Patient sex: M
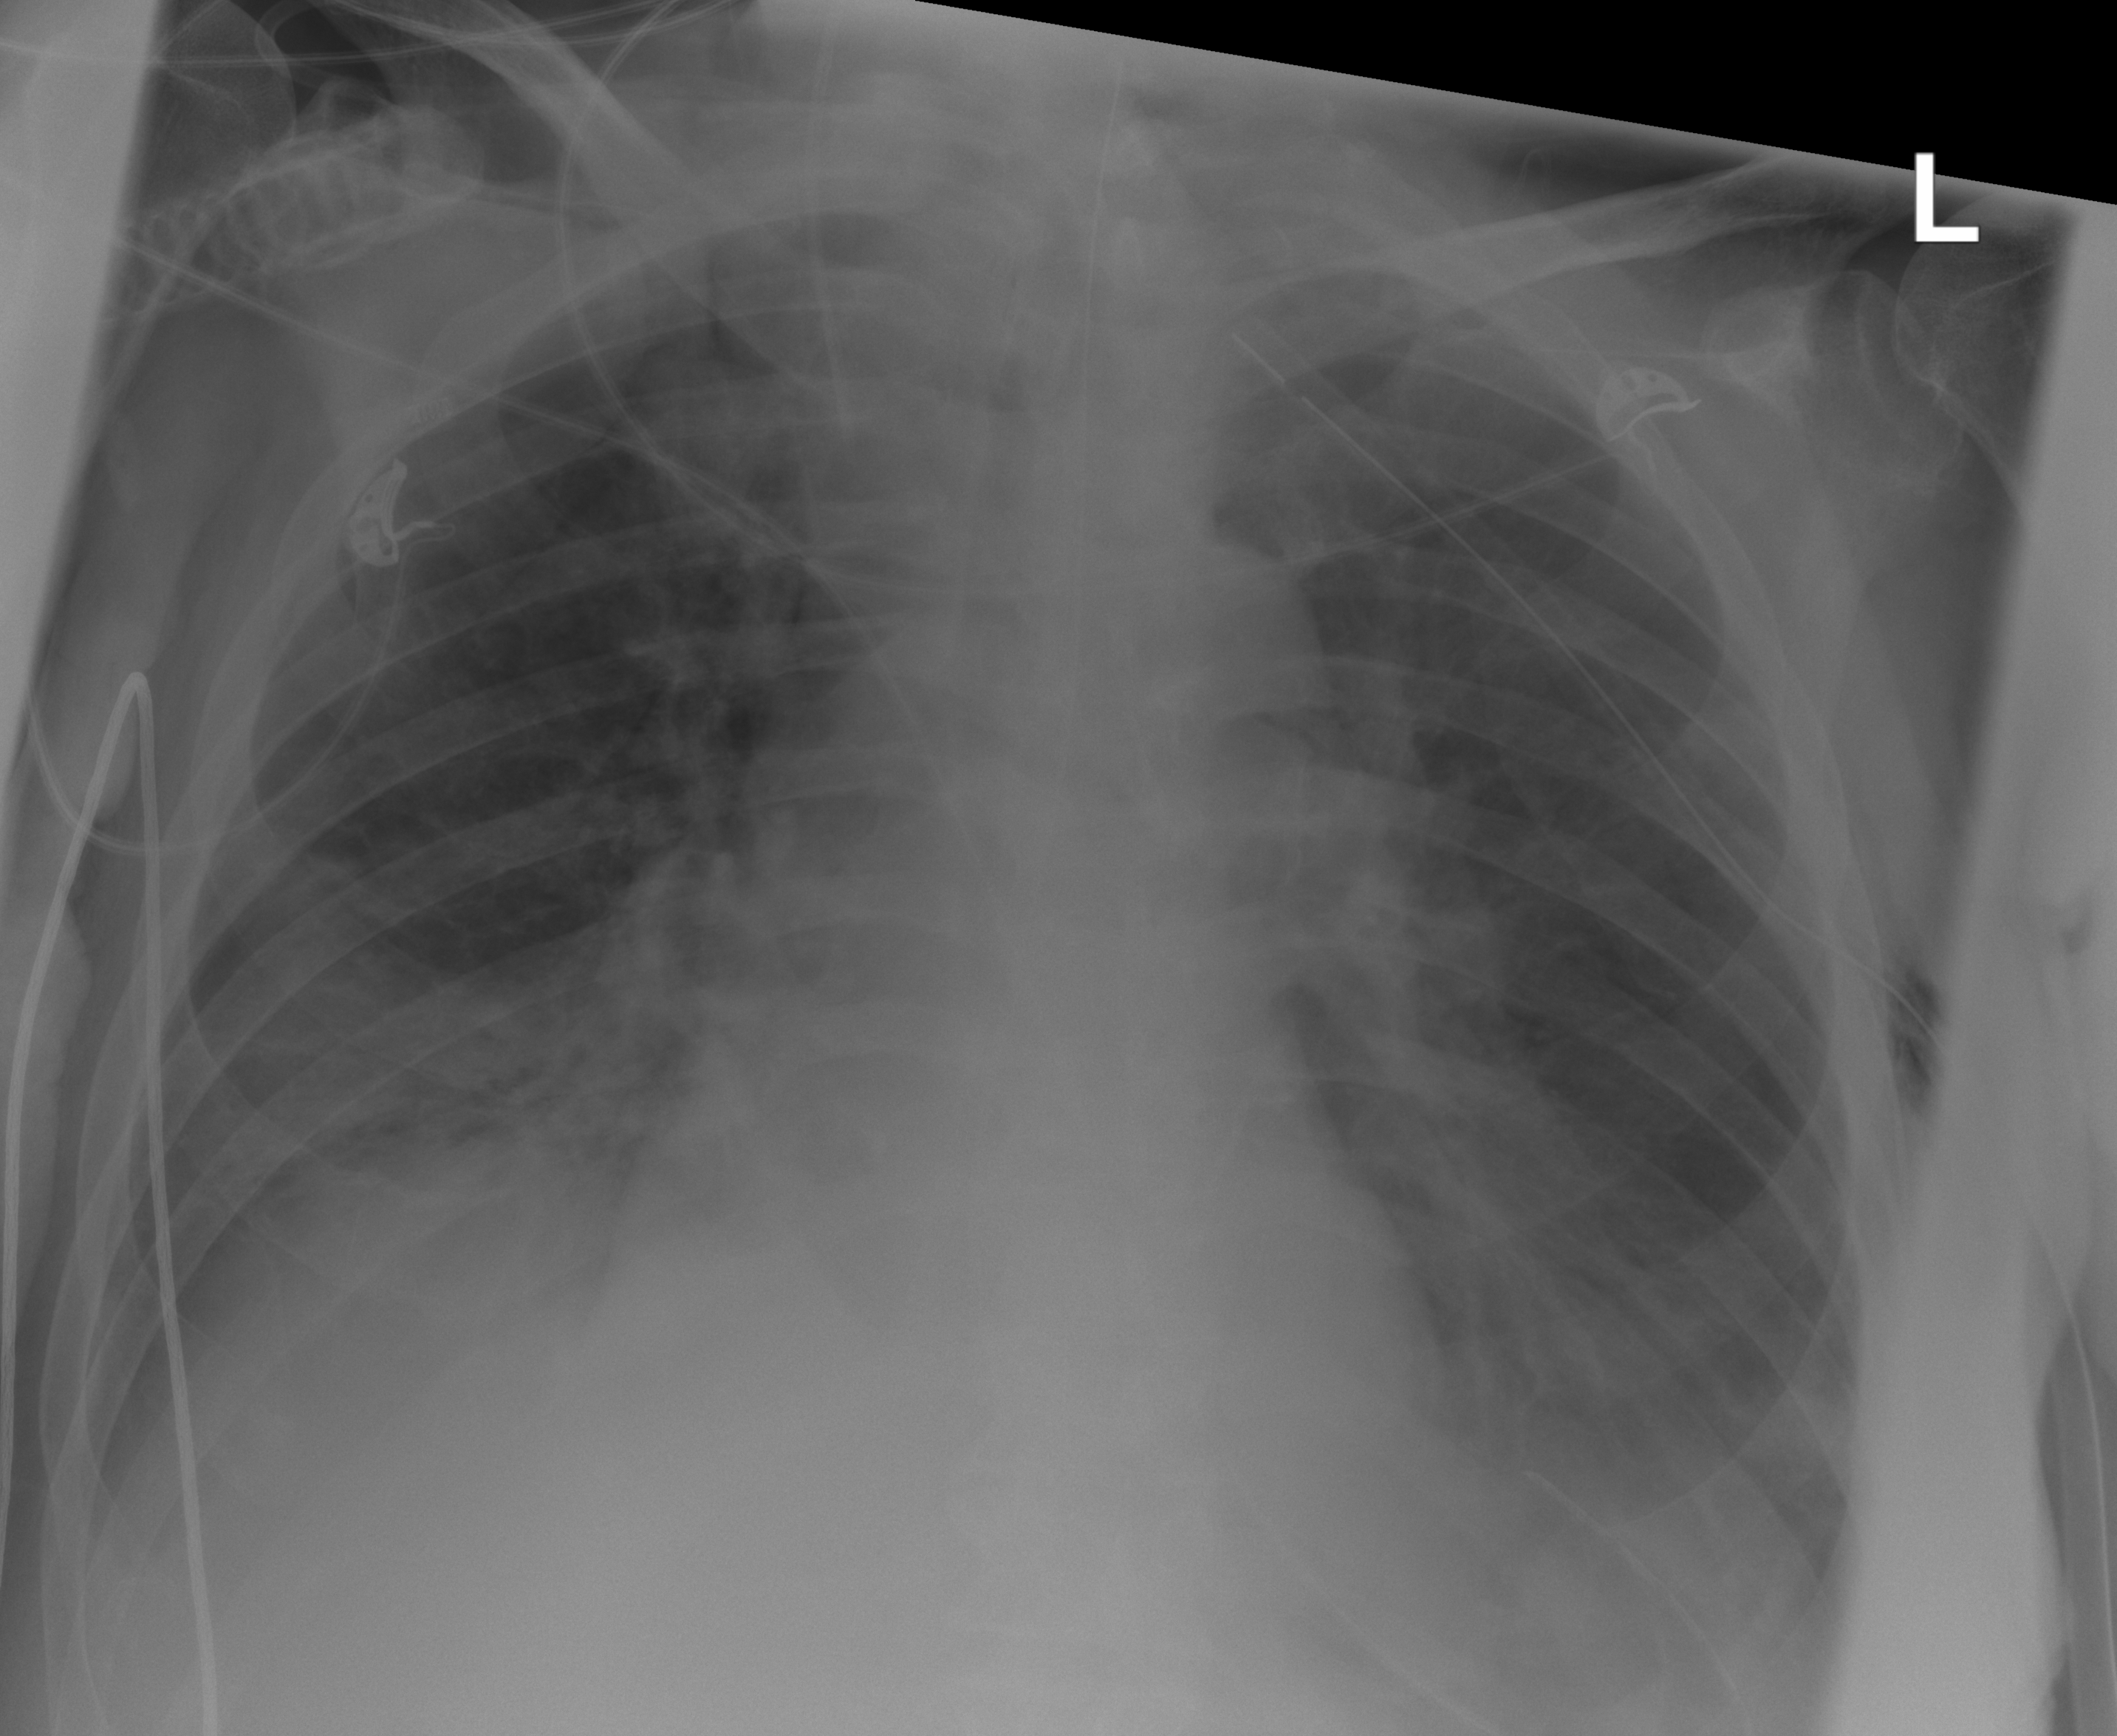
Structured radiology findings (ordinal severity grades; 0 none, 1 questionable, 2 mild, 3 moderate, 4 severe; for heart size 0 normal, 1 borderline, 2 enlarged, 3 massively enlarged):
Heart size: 0
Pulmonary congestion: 0
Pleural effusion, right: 3
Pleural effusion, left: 3
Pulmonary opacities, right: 2
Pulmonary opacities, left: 1
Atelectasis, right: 3
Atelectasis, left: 2